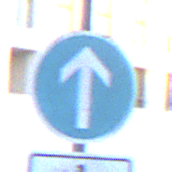
Verkehrszeichen: VorgeschriebeneFahrtrichtungGeradeaus
Zusatzzeichen unten: EinspurigeFahrzeugeFrei3
Umgebung: Outdoor, Urban
Tageszeit: SunriseSunset
Wetter: Clear
Licht: Natural
Jahreszeit: NotSpecified
Kontrast: LowContrast